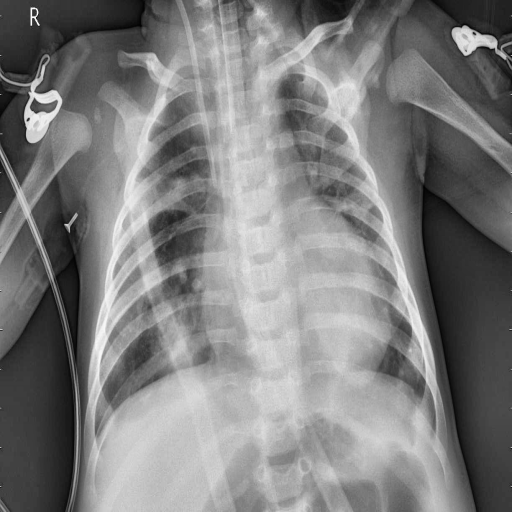
Finding: PNEUMONIA